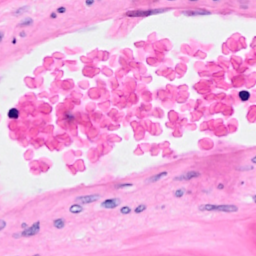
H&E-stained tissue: Breast